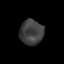
Tissue: lung
Cell type: Others
Senescence score: 0.2411
Nuclear area (px): 585
Mean DAPI intensity: 63.528